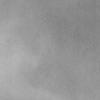
Atmospheric dust classification: dusty